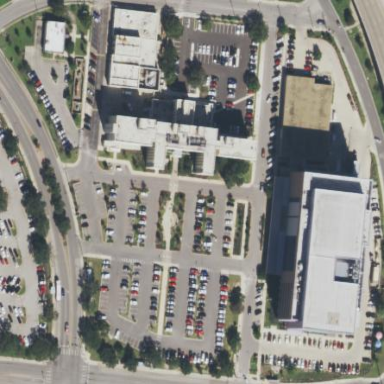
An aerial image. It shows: Healthcare facility identified as hospital.